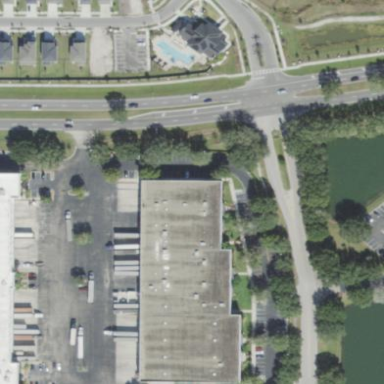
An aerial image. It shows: Warehouse.